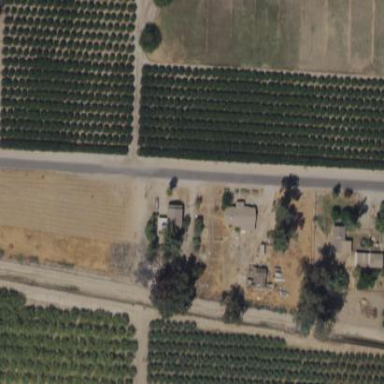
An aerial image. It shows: Orchard.